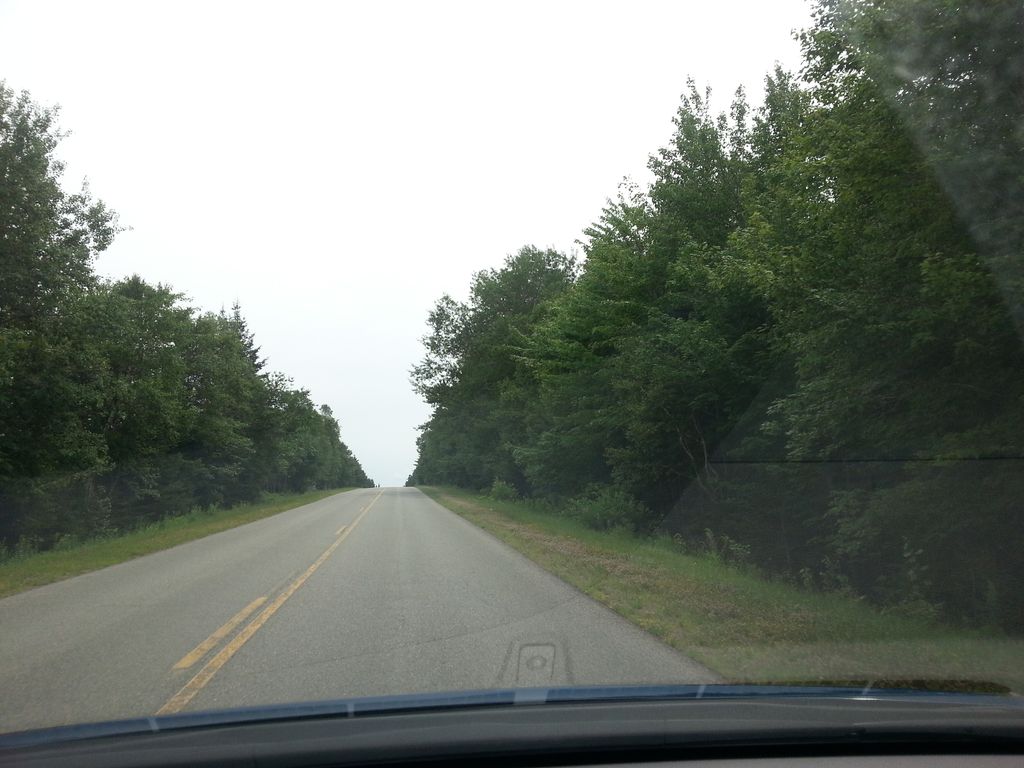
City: charlottetown